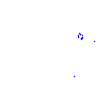
Particle: proton